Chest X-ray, PA view. Patient: 55 years old, sex M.
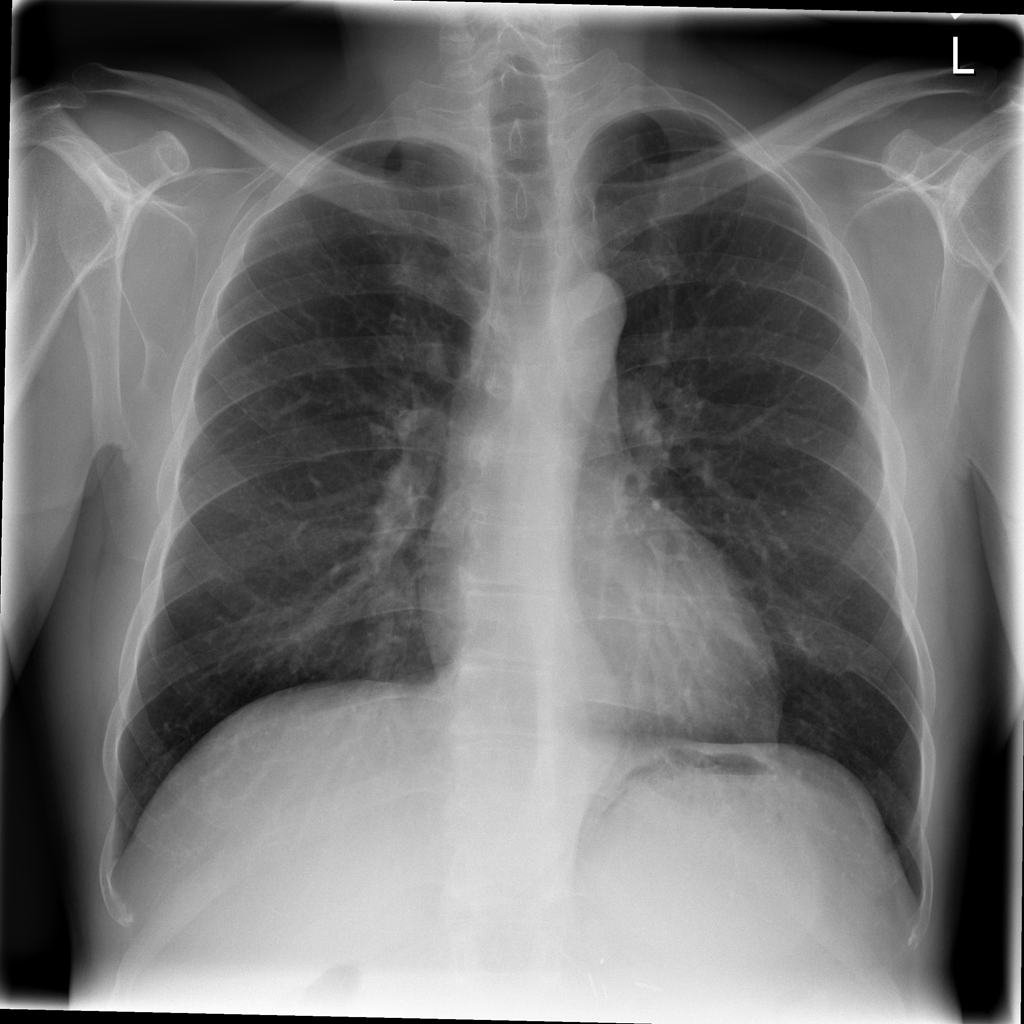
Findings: No Finding